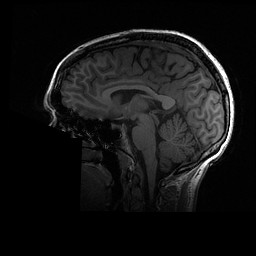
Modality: T1w
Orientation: axial